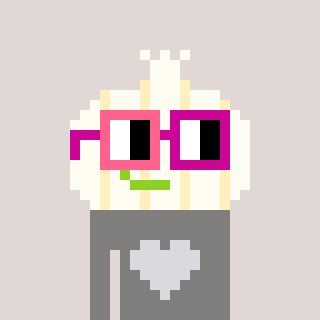
a pixel art character with square pink and red glasses, a garlic-shaped head and a bluegrey-colored body on a warm background